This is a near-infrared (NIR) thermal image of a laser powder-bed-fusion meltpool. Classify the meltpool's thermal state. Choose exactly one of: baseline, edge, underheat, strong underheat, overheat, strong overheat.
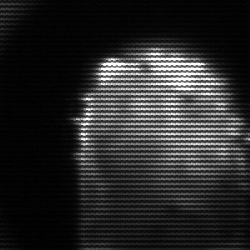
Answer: baseline